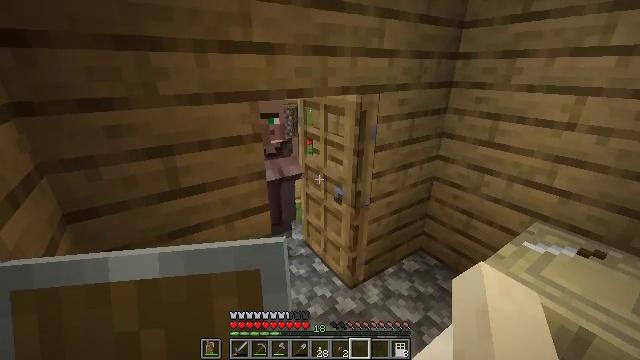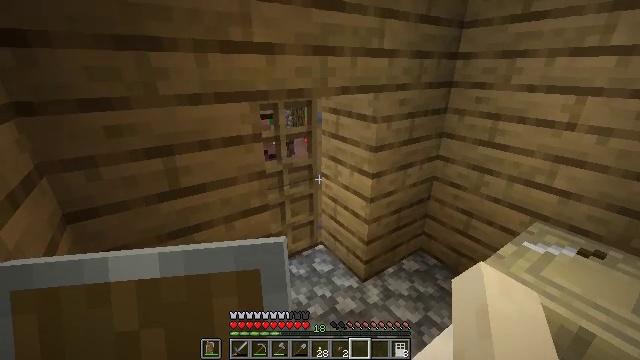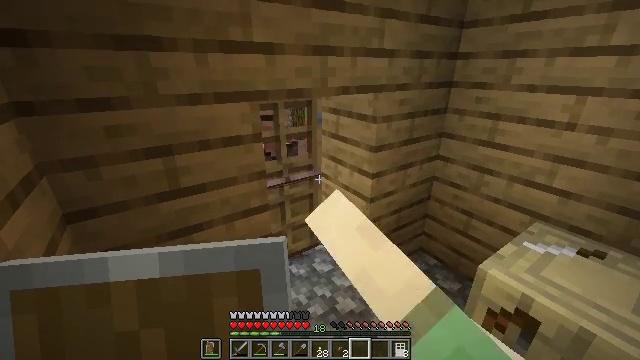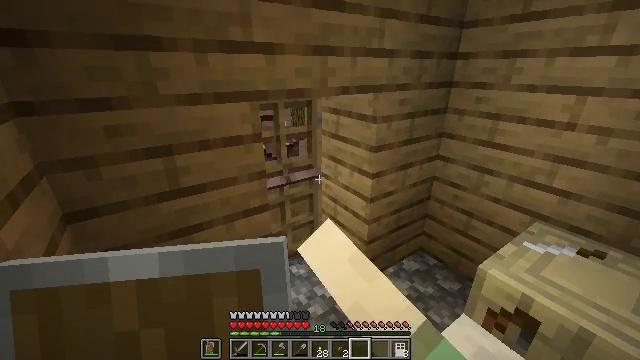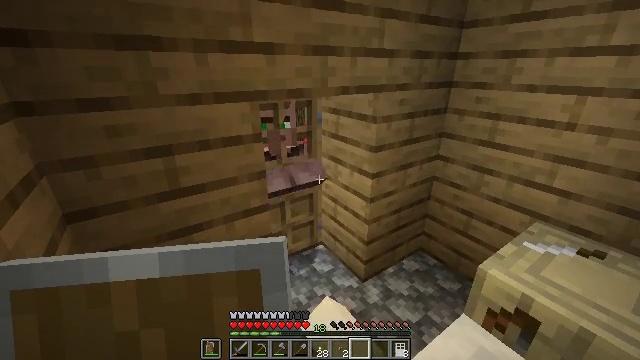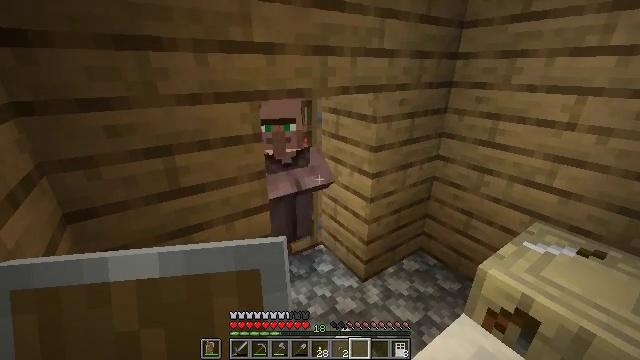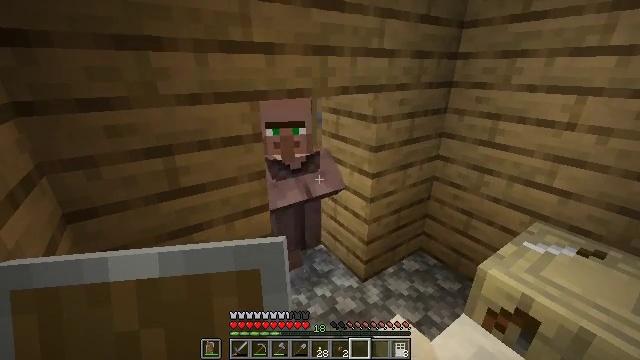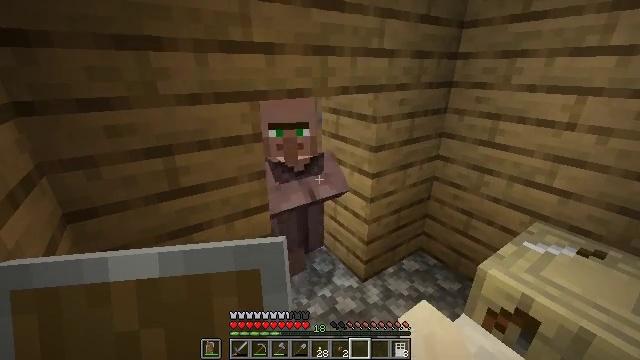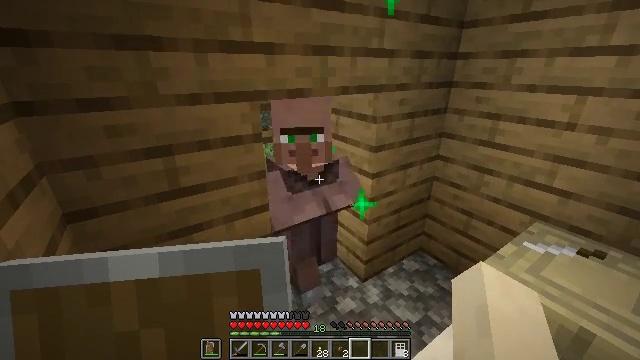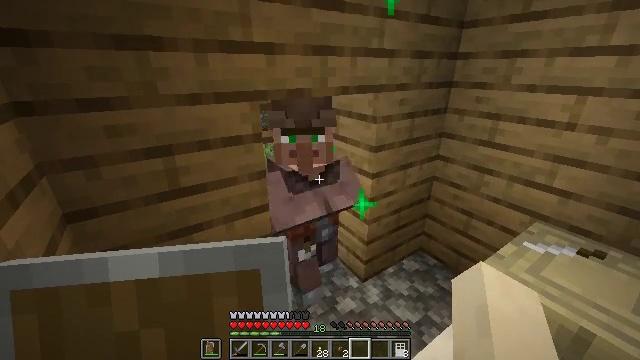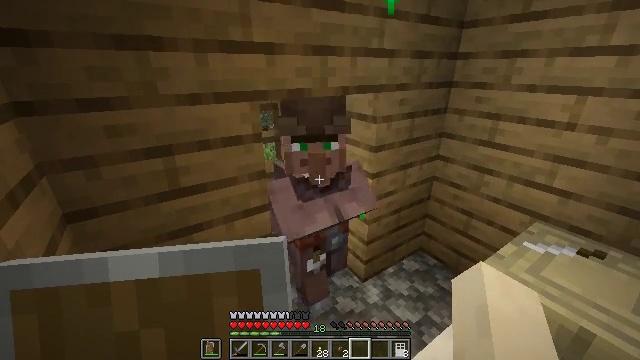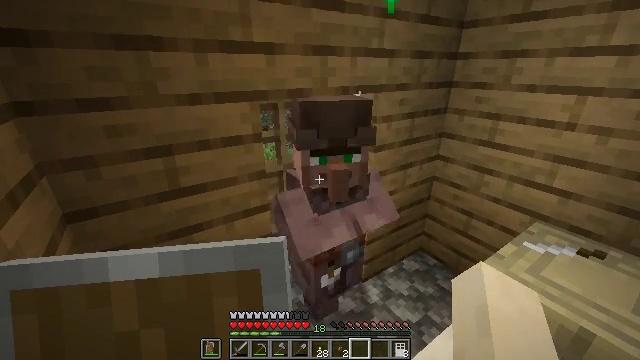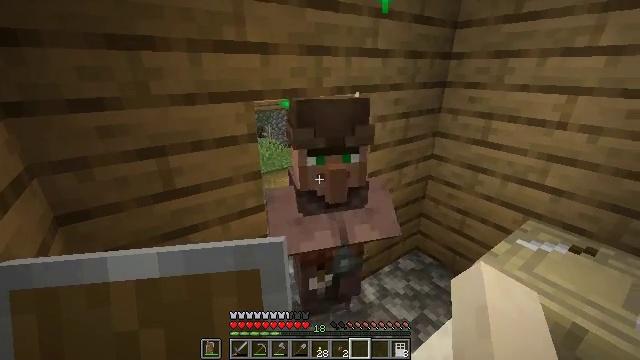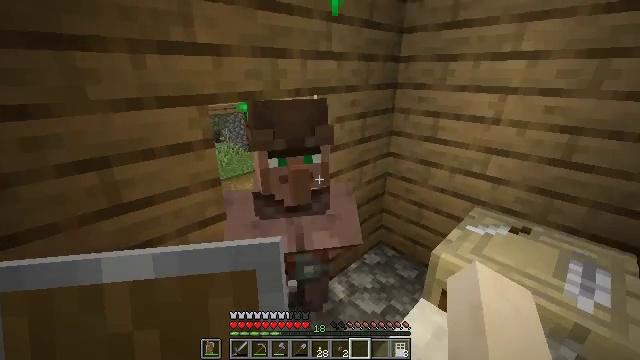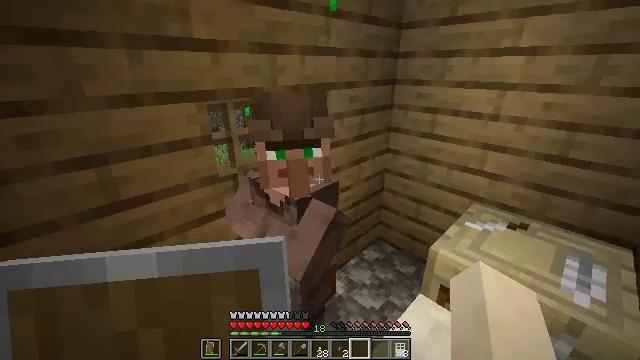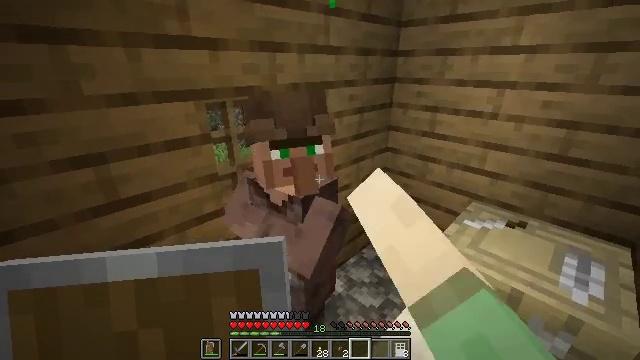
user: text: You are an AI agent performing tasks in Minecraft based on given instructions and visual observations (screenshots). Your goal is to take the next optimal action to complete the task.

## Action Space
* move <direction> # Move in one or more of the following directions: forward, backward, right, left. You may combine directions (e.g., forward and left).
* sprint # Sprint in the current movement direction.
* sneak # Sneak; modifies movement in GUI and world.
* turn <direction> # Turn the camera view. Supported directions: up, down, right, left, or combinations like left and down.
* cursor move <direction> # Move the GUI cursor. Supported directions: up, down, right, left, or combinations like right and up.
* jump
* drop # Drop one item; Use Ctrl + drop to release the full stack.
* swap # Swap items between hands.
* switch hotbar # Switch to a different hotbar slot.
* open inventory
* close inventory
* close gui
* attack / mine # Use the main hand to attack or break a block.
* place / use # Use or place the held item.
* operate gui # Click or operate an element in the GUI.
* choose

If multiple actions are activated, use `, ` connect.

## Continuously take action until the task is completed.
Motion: motion action
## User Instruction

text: Attack the fletching table to break it.
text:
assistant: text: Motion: use / place
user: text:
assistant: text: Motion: use / place
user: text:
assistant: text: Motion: no_op
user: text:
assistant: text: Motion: no_op
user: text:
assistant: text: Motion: no_op
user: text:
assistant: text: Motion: no_op
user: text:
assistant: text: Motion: no_op
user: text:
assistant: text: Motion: no_op
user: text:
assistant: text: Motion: no_op
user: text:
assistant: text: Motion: no_op
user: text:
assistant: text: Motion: no_op
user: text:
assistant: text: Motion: turn right
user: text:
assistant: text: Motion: turn right
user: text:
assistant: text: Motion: use / place
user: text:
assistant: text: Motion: use / place
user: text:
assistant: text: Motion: turn right
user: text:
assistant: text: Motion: no_op
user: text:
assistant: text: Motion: no_op
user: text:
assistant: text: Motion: open gui
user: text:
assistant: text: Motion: no_op
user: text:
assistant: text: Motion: cursor move left
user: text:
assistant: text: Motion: cursor move left
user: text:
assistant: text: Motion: cursor move left and up
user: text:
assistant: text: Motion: cursor move left and up
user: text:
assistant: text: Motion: no_op
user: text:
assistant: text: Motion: no_op
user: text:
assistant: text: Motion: no_op
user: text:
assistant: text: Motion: no_op
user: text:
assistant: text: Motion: cursor move right
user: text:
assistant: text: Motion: turn right and down, close gui